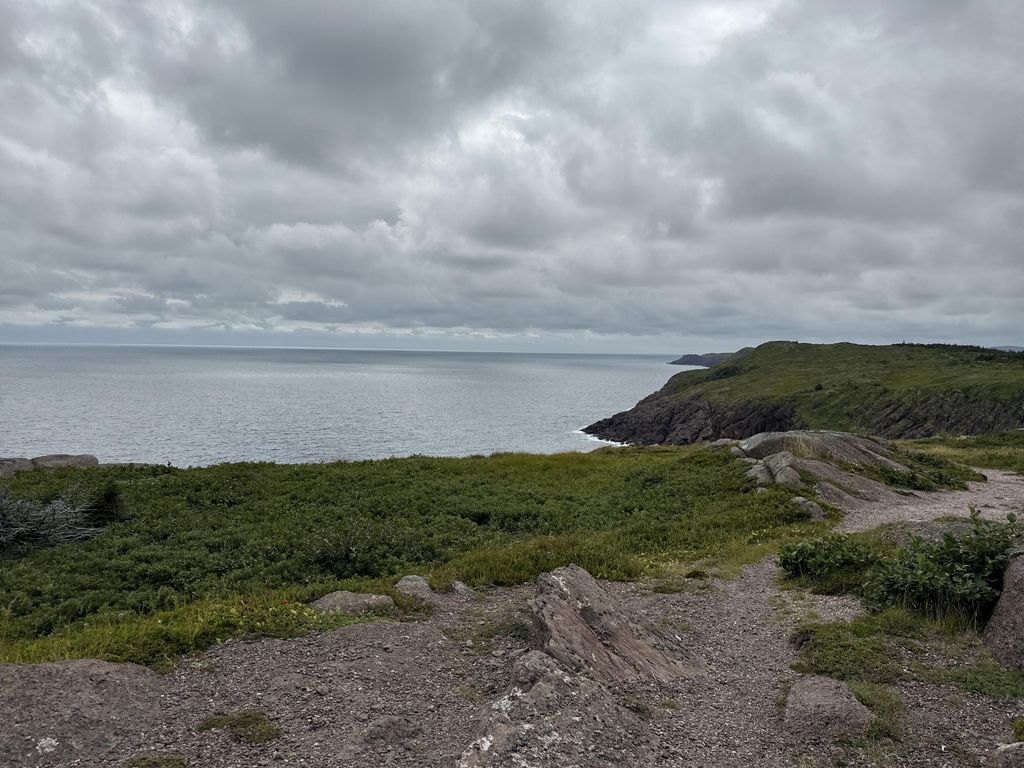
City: st_johns